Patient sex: F
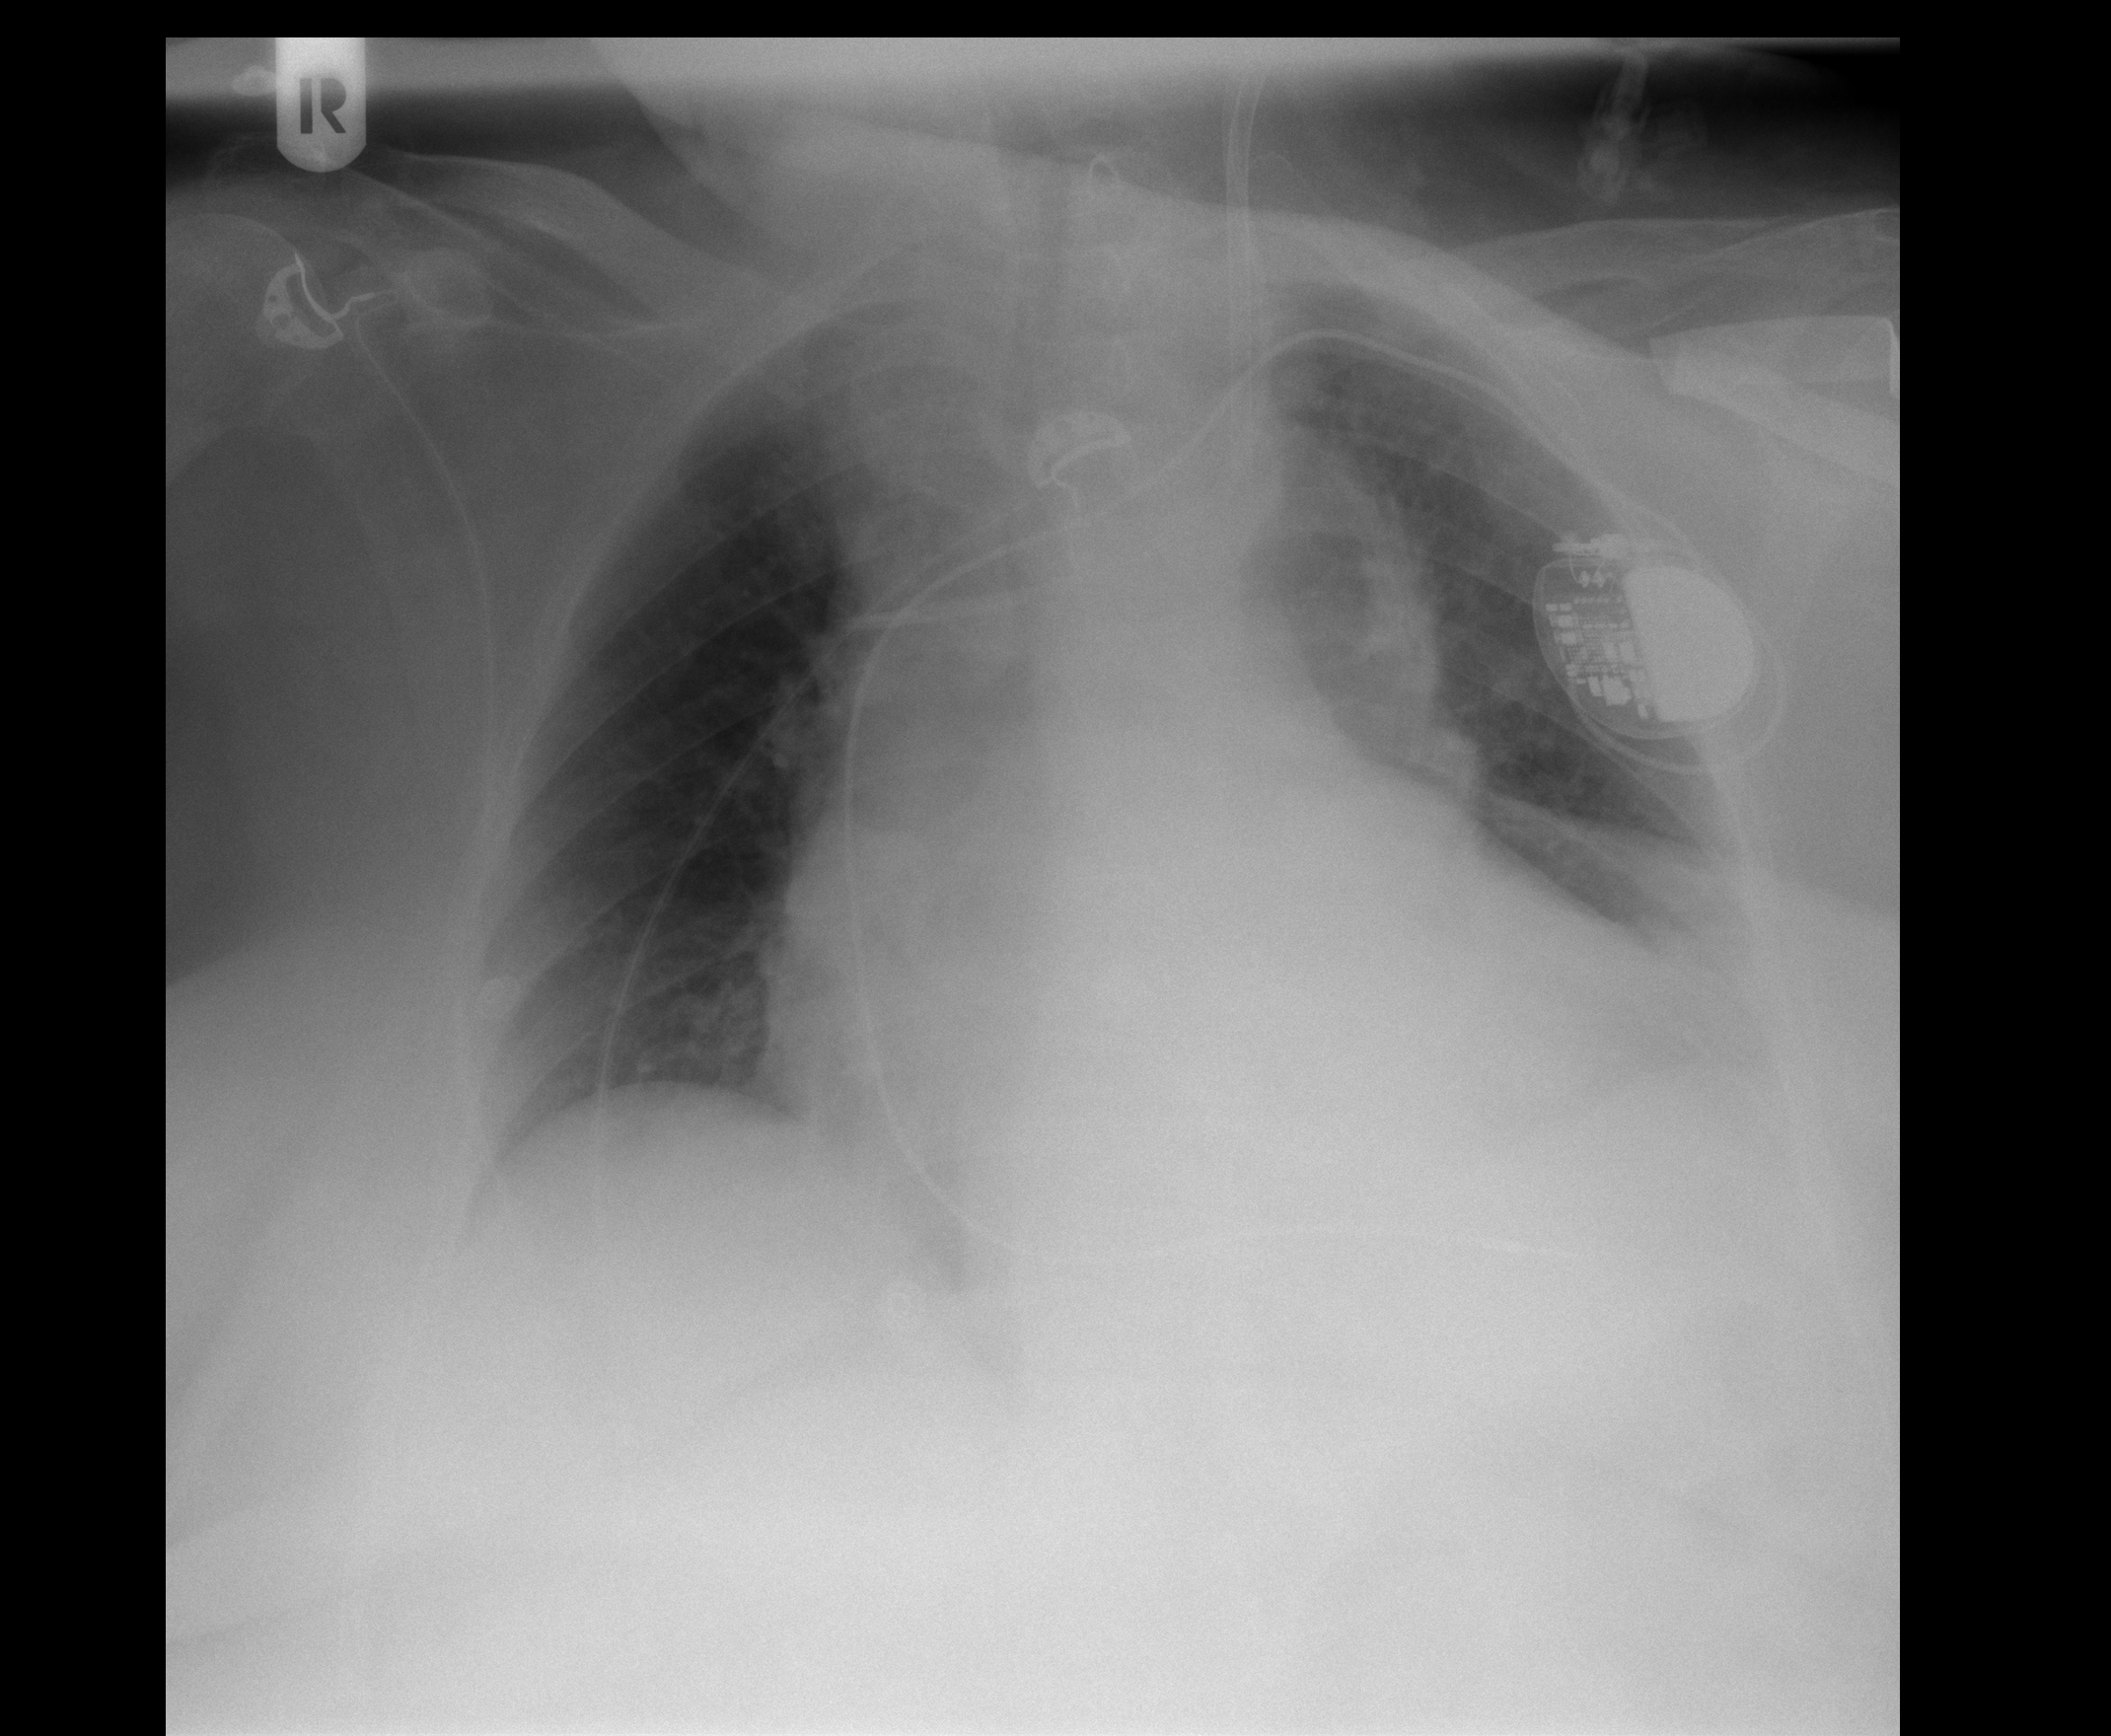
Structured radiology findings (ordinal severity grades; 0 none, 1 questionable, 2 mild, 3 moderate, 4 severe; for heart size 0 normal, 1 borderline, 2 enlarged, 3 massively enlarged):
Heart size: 2
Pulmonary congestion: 0
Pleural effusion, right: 0
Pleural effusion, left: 2
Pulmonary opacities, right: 0
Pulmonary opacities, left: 0
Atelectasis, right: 0
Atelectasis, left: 2